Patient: sex M, age 48
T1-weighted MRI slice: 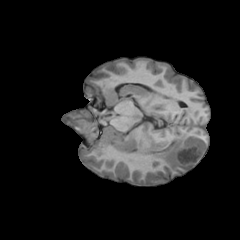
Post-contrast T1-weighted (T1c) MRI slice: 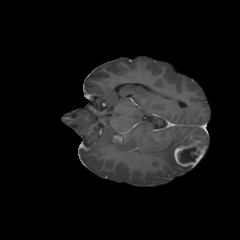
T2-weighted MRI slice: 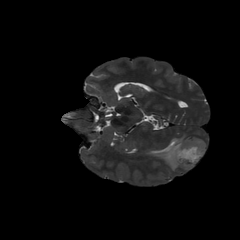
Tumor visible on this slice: yes
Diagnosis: Glioblastoma, IDH-wildtype
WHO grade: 4